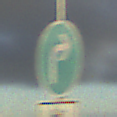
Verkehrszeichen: VorgeschriebeneFahrtrichtungRechts
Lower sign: EinspurigeFahrzeugeFrei1
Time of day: SunriseSunset
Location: Outdoor (Nature)
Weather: PartlyCloudy
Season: NotSpecified
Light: Natural